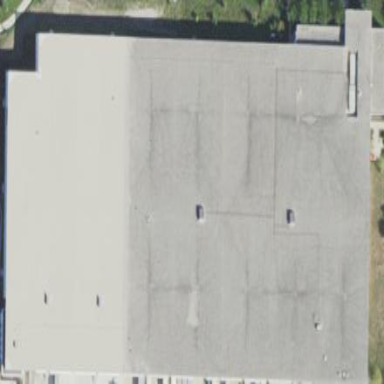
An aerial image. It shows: Industrial building.